Question: Update: I've tried changing setValue to setObject, and the same error occurred.Upon further investigation with breakpoints and the LLDB, they are nil before the controller is even presented. I'm not saving them right.
I'm trying to simply save a couple of strings of text, and display them on another view using Swift. I'm not sure why I'm having such a hard time. Here is how I'm trying to accomplish this:
VC1
'''
@IBAction func registerTapped(sender : AnyObject)
// Save the login information
let defaults = NSUserDefaults.standardUserDefaults()
defaults.setValue(username.text, forKey: "username")
defaults.setValue(password.text, forKey: "password")
if firstName.text.isEmpty == false {
defaults.setValue(firstName.text, forKey: "firstname")
}
if lastName.text.isEmpty == false {
defaults.setValue(lastName.text, forKey: "lastname")
}
let profileView = ProfileViewController()
self.presentViewController(profileView, animated: true, completion: nil)
}
}
'''
Cool. That looks like the correct way to save strings in UITextFields based upon my research. So, I open up VC2 and try to load the saved text into the new UITextField's, like so:
'''
override func viewDidLoad() {
super.viewDidLoad()
let defaults = NSUserDefaults.standardUserDefaults()
username.text = defaults.stringForKey("username")
password.text = defaults.stringForKey("password")
if let first = defaults.stringForKey("firstname")
{
firstName.text = first
}
if let last = defaults.stringForKey("lastname") {
lastName.text = last
}
}
'''
I get the crash 'fatal error: unexpectedly found nil while unwrapping an Optional value'. I've been digging through tutorials for hours and can't for the life of me figure out what I am doing wrong.
Is it because it an an optional? This is my LLDB output:

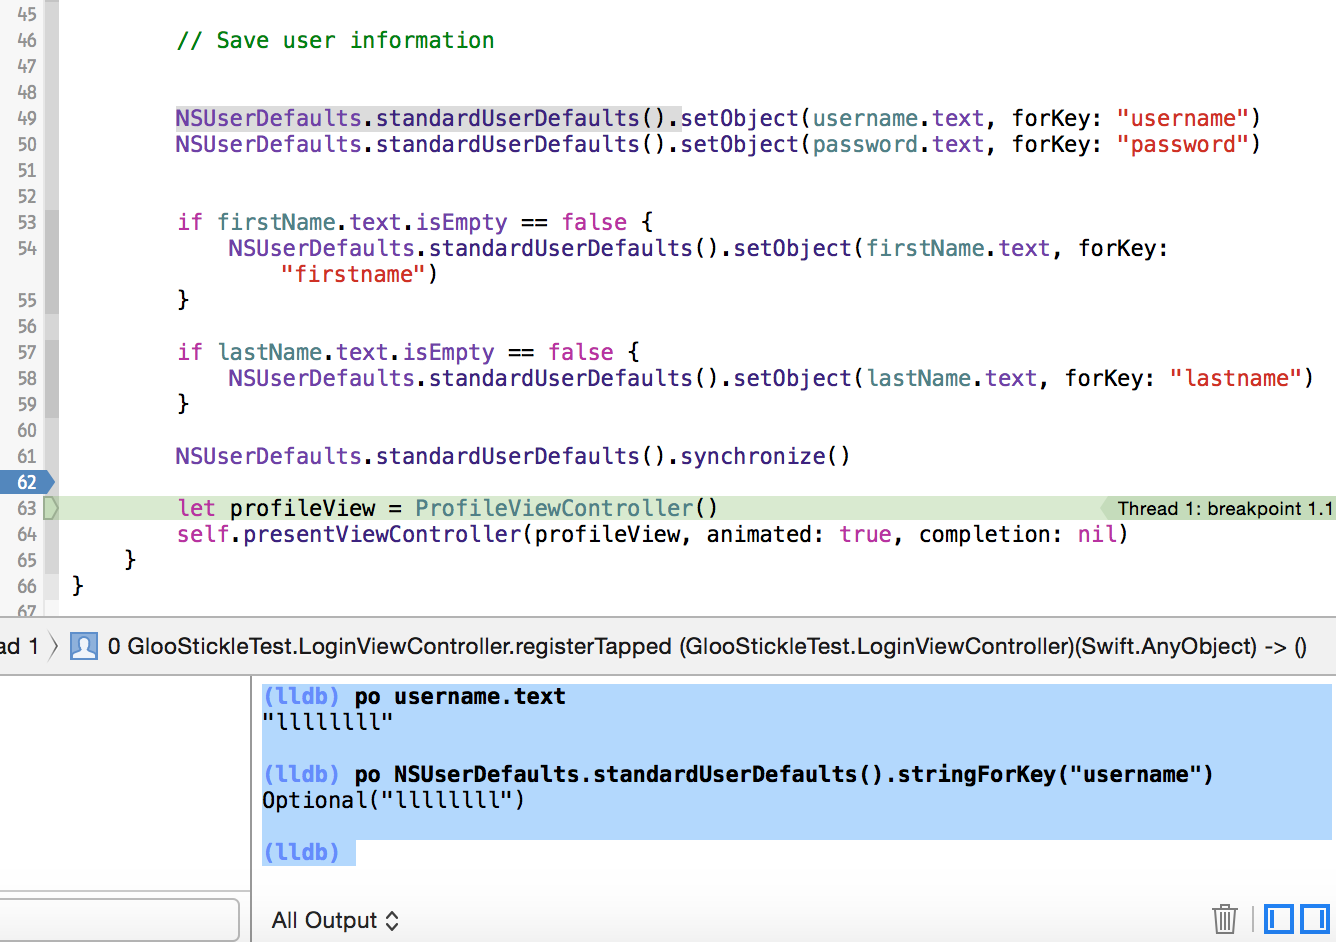
Answer: Your issue has nothing to do 'NSUserDefaults', whats 'nil' are your labels 'username', 'password', etc. in your second controller.
You should add a segue to your button (the one with 'registerTapped') to show the second controller and remove the last two lines in 'registerTapped'.